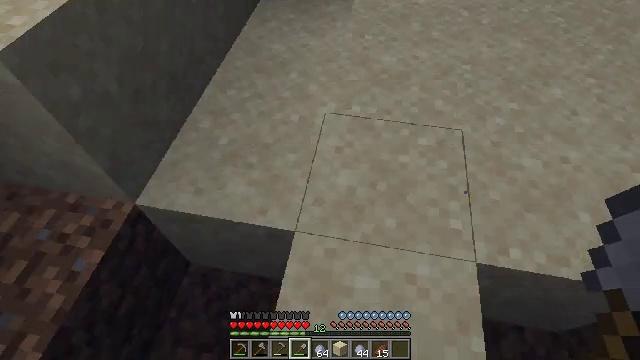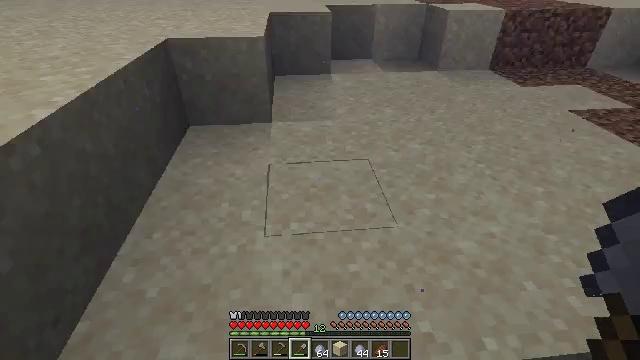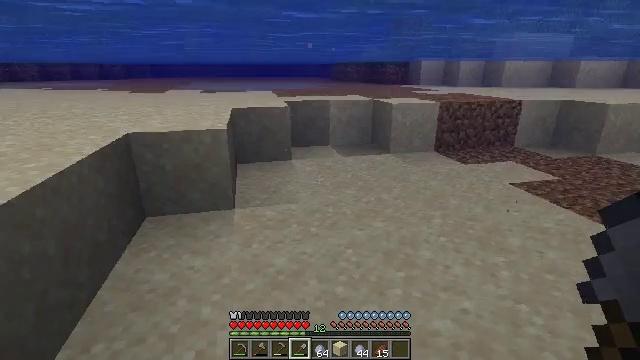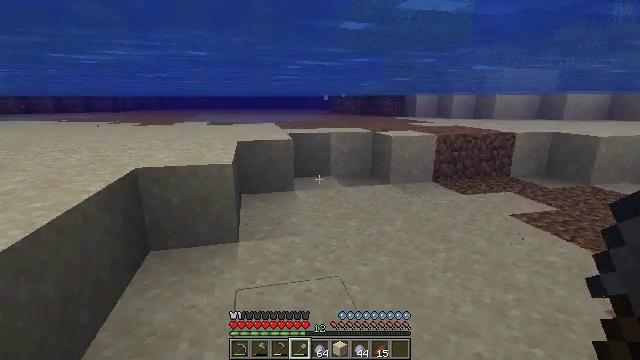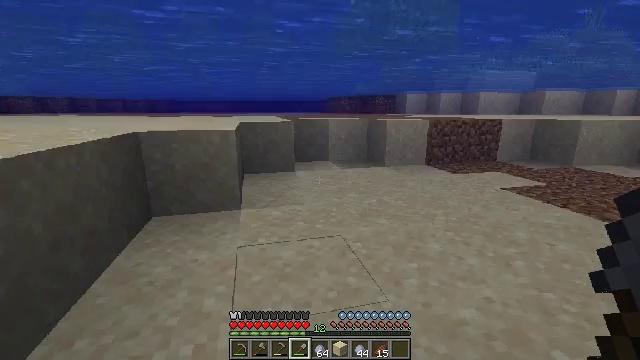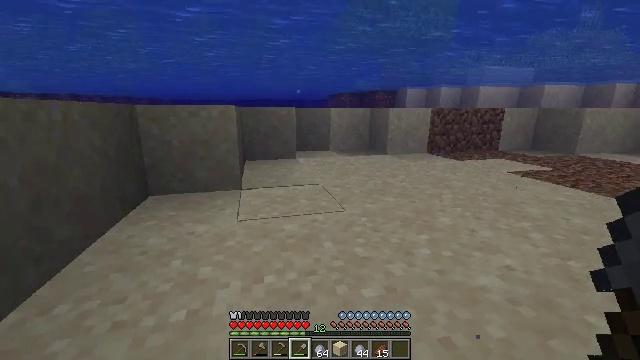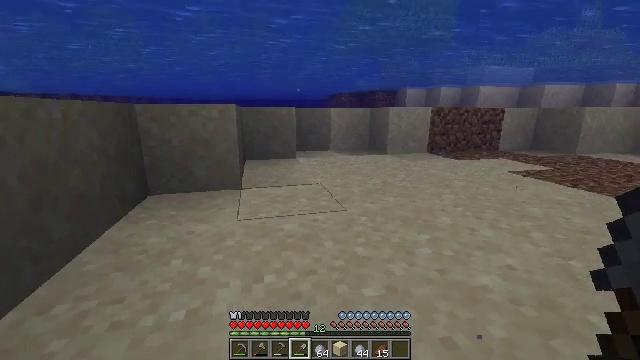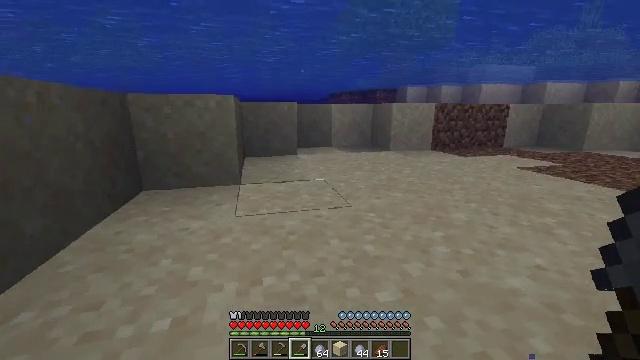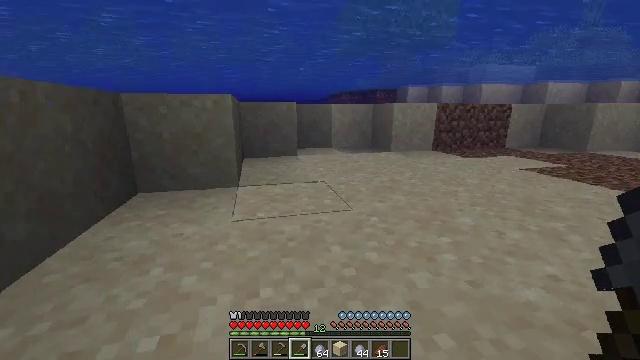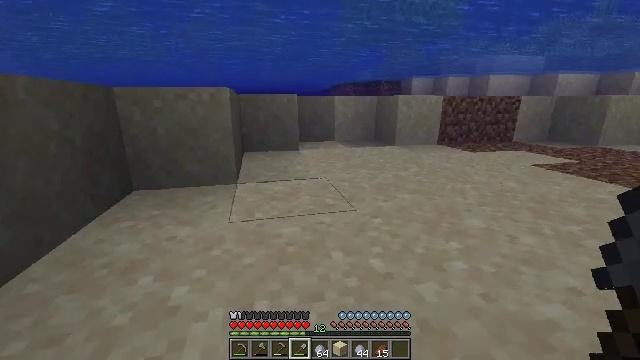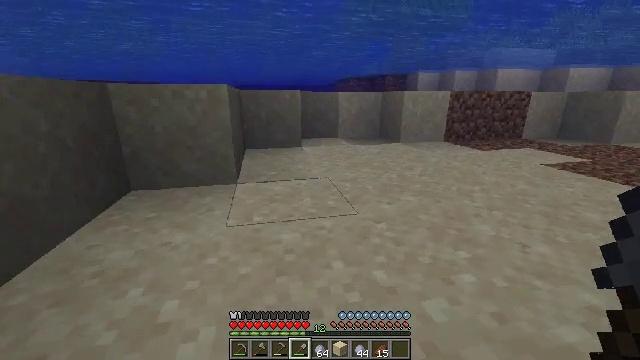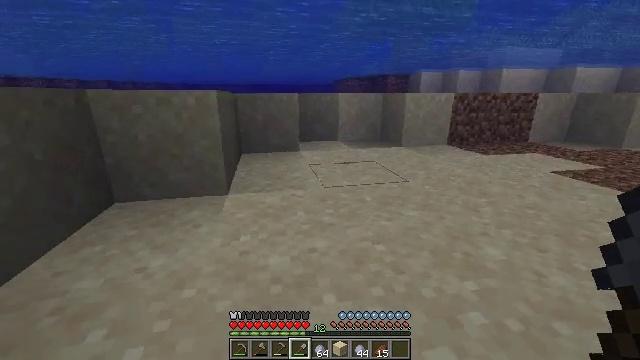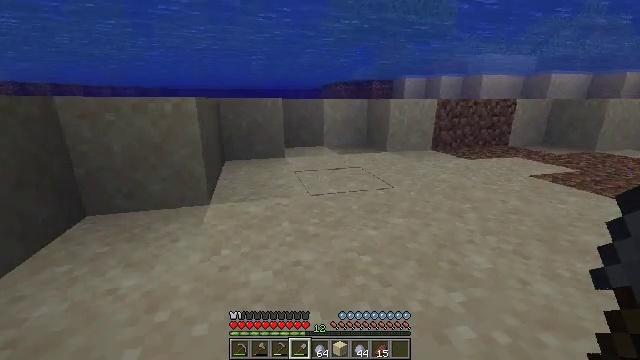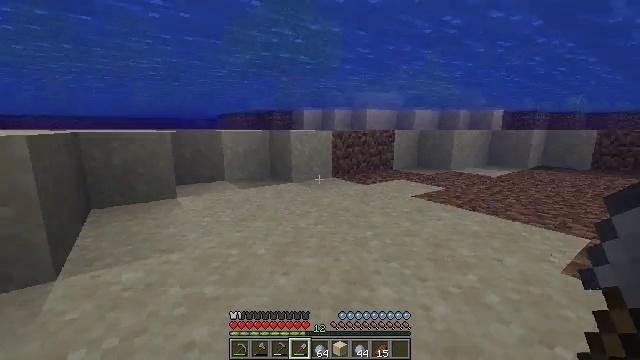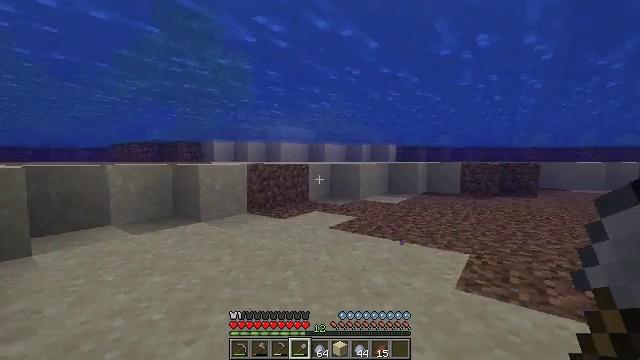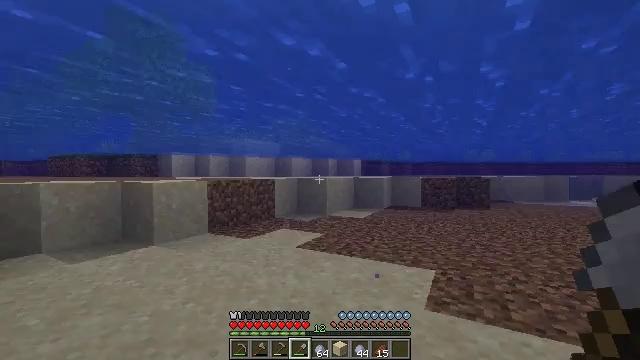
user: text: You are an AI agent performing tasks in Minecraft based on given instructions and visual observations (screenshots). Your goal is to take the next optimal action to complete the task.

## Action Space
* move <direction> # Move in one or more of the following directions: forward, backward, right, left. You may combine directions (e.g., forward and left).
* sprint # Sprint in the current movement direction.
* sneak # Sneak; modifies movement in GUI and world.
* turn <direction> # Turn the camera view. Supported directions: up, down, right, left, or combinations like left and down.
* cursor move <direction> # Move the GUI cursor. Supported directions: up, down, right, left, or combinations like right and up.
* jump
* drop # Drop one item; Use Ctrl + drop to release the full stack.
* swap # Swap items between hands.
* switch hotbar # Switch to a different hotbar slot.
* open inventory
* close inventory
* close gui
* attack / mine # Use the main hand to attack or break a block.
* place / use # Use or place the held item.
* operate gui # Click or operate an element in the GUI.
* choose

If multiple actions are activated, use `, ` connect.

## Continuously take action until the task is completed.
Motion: motion action
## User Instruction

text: Attack the clay block to obtain it.
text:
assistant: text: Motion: move forward, turn right and up, jump
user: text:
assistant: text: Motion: move forward, sprint, turn right and up, jump
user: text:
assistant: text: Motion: move forward, sprint, turn up, jump
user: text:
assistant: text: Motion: move forward, sprint, jump
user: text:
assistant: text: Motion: move forward, sprint, jump
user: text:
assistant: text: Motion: move forward, sprint, jump
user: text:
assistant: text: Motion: move forward and move right, sprint, jump
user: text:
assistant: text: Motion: move forward and move right, sprint, jump
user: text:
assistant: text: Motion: move forward and move right, sprint, turn down, jump
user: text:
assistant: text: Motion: move forward and move right, sprint, turn down, jump
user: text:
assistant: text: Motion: move forward and move right, sprint, jump
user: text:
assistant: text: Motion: move forward and move right, sprint, turn right, jump
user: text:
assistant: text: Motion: move forward and move right, sprint, turn right and up, jump
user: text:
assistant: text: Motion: move forward and move right, sprint, turn right and up, jump
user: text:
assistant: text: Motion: move forward and move right, sprint, turn right and up, jump
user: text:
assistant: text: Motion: move forward and move right, sprint, turn right and up, jump
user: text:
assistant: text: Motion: move forward and move right, sprint, jump
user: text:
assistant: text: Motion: move forward and move right, sprint, jump
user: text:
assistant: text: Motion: move forward and move right, sprint, jump
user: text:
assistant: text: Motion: move forward and move right, sprint, jump
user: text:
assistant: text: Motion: move forward and move right, sprint, jump
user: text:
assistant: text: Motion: move forward and move right, sprint, turn down, jump
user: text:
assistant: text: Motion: move forward and move right, sprint, turn down, jump
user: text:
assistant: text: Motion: move forward and move right, sprint, turn down, jump
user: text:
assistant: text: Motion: move forward and move right, sprint, jump
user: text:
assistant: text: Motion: move forward and move right, sprint, jump
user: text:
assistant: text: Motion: move forward and move right, sprint, turn down, jump
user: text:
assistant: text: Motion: move forward and move right, sprint, turn left and down, jump
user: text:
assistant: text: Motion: move forward and move right, sprint, turn left and down, jump
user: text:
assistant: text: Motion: move forward and move right, sprint, turn left and down, jump